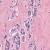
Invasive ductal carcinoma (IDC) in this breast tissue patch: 1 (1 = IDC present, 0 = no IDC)